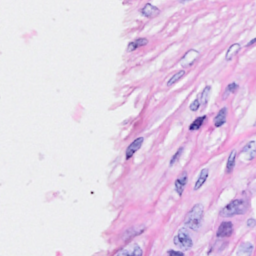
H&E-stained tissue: Breast